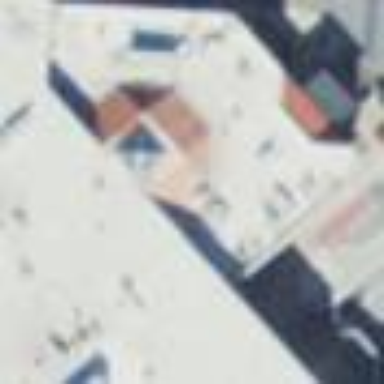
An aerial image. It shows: Building that houses food court.